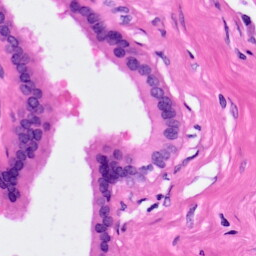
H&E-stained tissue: Pancreatic